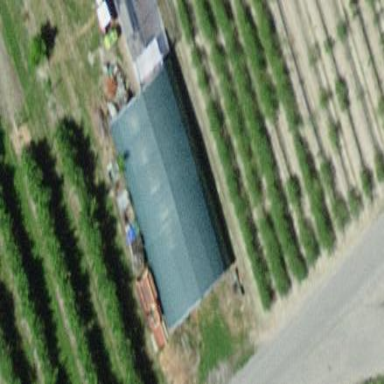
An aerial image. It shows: Sheltered building.